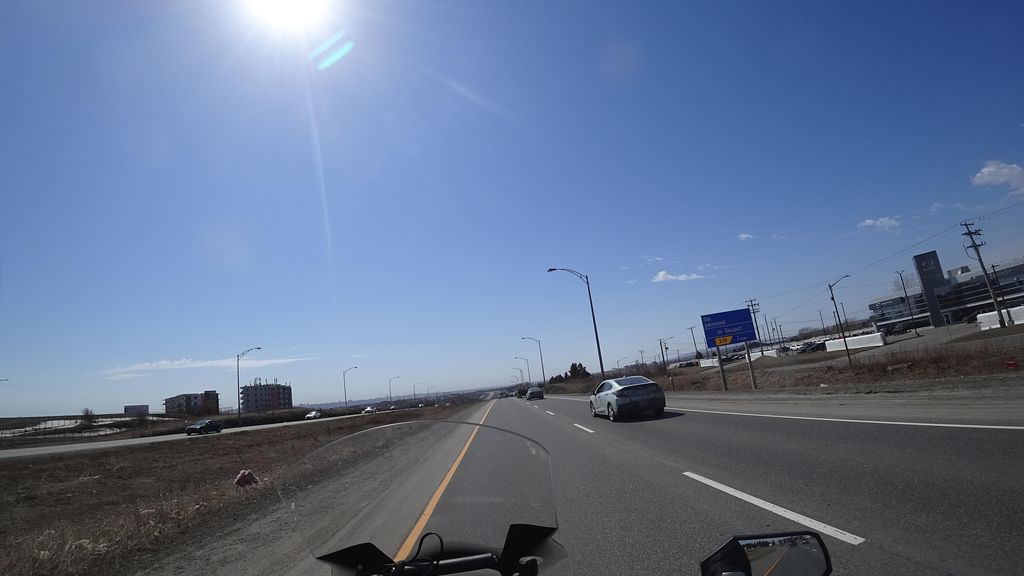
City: quebec_city